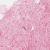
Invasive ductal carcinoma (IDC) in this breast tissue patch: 0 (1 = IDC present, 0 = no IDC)